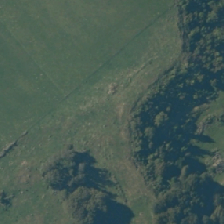
Land cover: high_producing_grassland